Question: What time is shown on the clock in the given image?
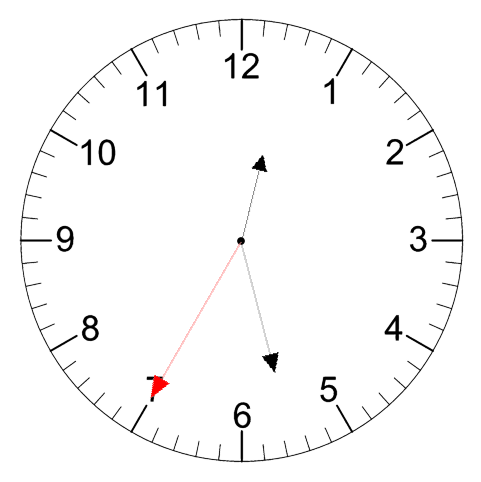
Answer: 12:27:35